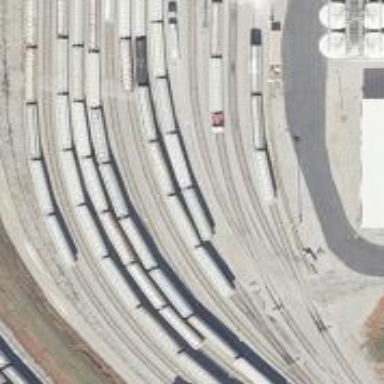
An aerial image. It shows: Rail spur service.